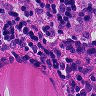
Metastatic tissue present: no